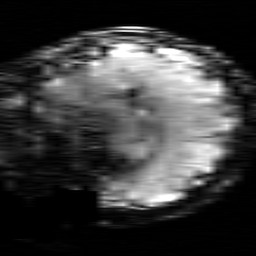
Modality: T2starw
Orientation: sagittal
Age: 36
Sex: female
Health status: healthy
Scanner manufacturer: siemens
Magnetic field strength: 3 T
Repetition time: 0.7 s
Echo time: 0.02 s